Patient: sex F, age 53
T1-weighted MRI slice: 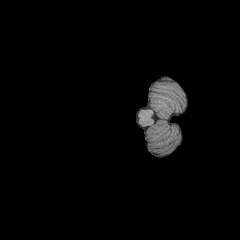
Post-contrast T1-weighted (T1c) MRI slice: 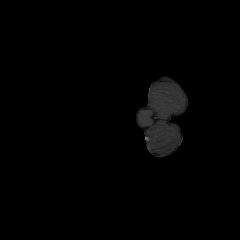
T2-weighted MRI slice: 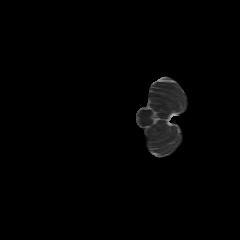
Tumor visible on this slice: no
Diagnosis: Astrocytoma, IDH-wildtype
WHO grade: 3